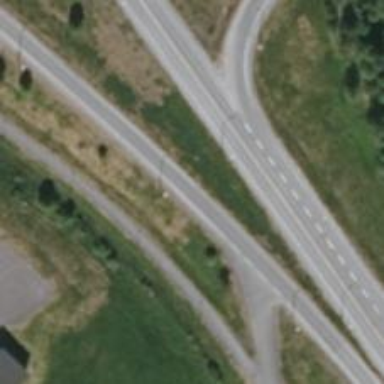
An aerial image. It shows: Trunk link highway.